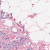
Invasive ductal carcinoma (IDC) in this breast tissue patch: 1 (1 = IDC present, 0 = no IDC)